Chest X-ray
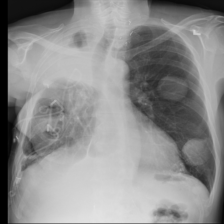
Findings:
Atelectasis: negative
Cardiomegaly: negative
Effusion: negative
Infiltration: positive
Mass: positive
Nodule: negative
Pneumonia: negative
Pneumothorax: negative
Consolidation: negative
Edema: negative
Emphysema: negative
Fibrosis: negative
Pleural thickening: negative
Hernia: negative